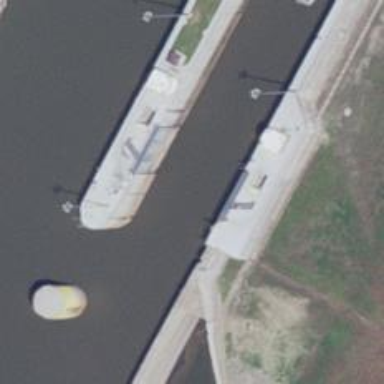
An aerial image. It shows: Lock gate on waterway.